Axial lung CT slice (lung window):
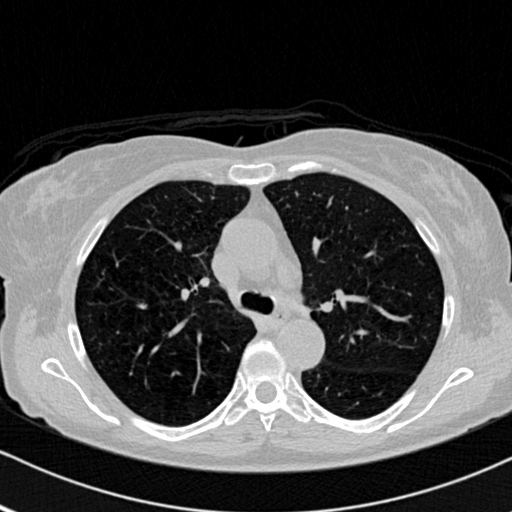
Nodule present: no